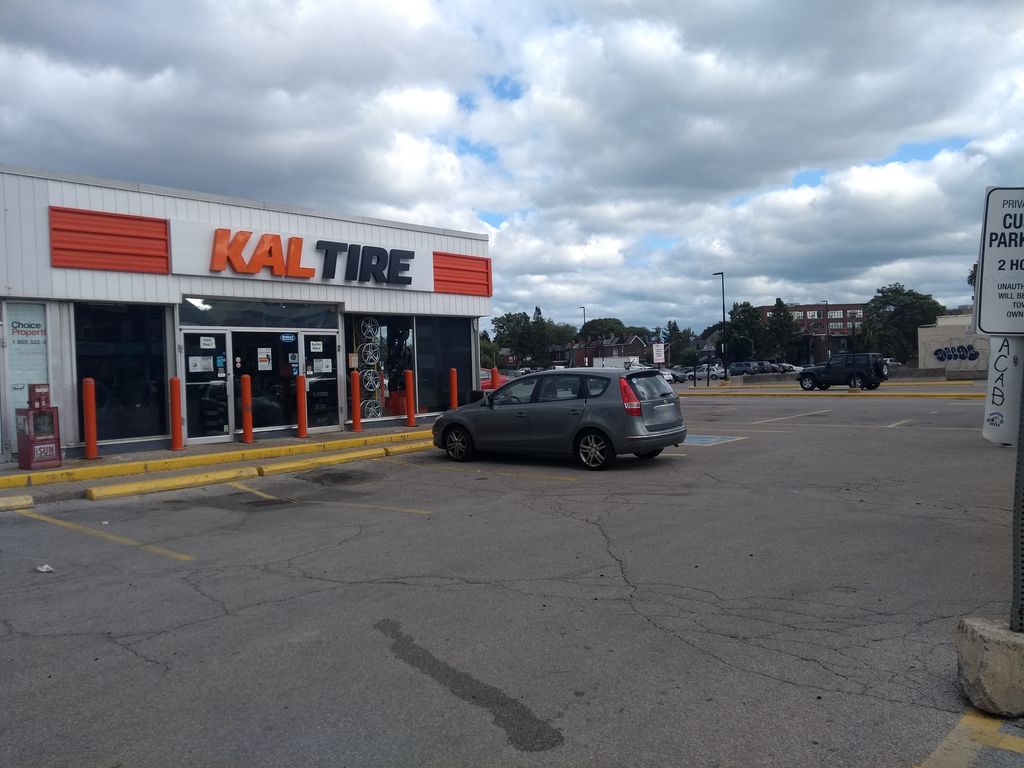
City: toronto